Question: What is the value of this measurement?
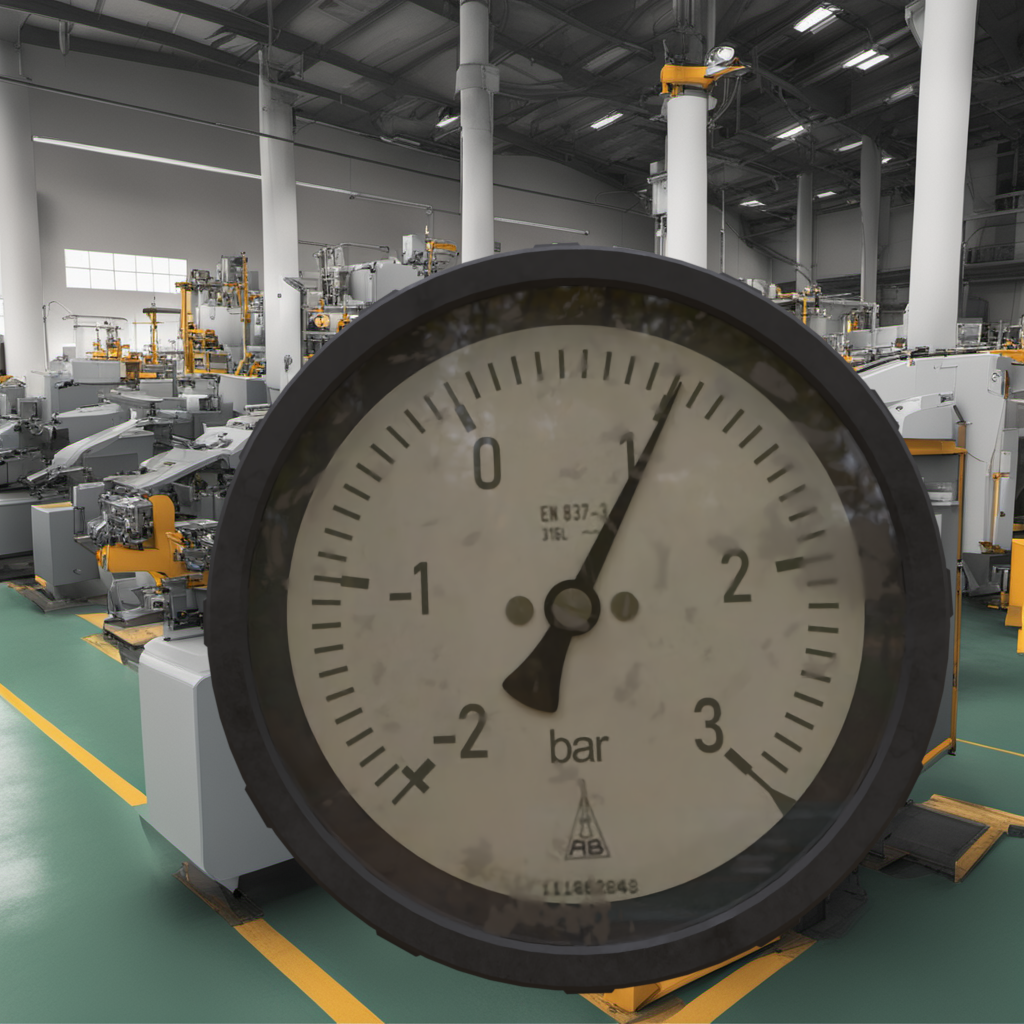
Answer: The result is 1.04
Question: What is the value range of the measurement in the image?
Answer: The range is from -2 to 3
Question: What is the minimum and maximum reading range of the measurement in the image?
Answer: The minimum value is -2 and the maximum value is 3